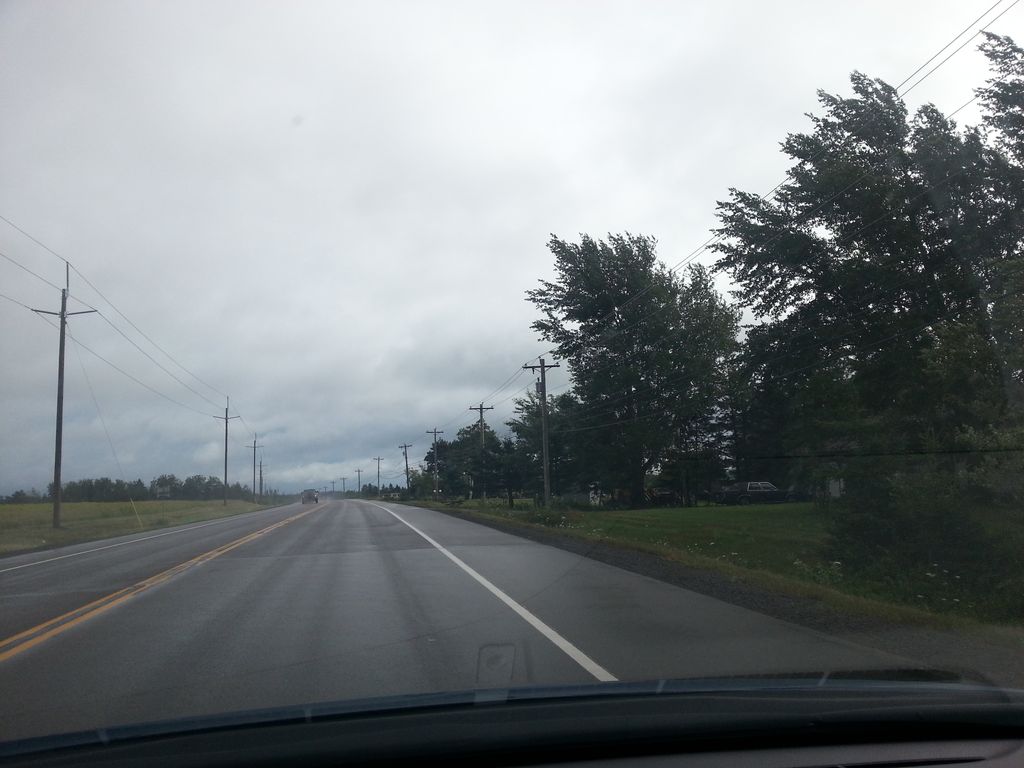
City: charlottetown